Field crop: tomato
Growth stage: 1
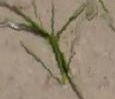
Species: cyperus